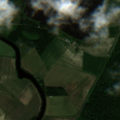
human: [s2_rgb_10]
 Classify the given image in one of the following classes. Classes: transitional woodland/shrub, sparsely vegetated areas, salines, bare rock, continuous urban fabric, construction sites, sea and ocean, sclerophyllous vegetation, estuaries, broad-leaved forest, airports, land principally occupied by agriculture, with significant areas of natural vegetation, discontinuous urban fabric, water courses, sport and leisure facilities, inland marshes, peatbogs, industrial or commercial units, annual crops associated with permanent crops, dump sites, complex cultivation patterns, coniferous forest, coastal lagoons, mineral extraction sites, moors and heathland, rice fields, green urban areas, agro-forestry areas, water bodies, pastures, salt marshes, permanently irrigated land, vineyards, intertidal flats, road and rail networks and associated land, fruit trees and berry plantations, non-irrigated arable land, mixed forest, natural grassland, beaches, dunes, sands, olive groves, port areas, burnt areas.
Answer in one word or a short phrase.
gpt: non-irrigated arable land, land principally occupied by agriculture, with significant areas of natural vegetation, mixed forest, water bodies